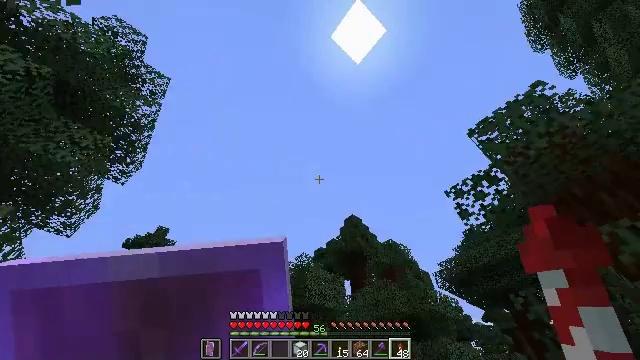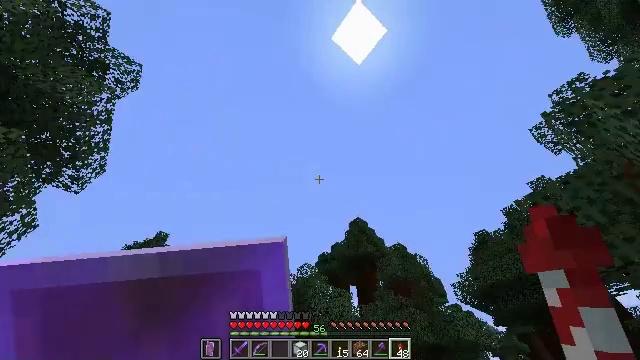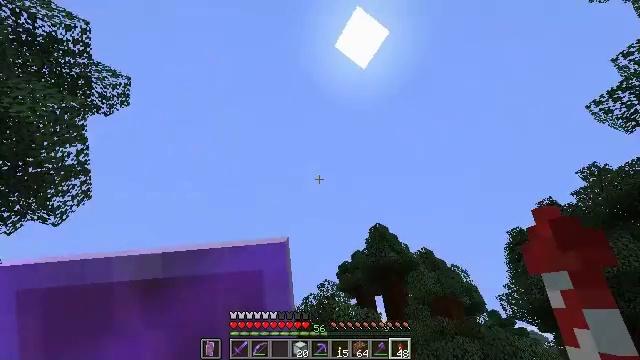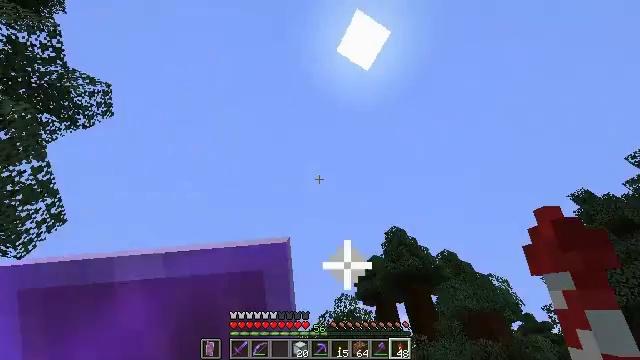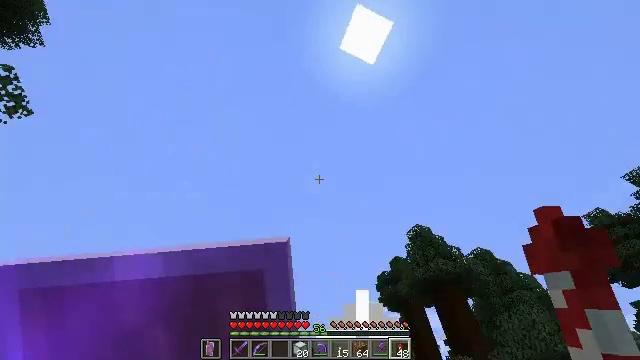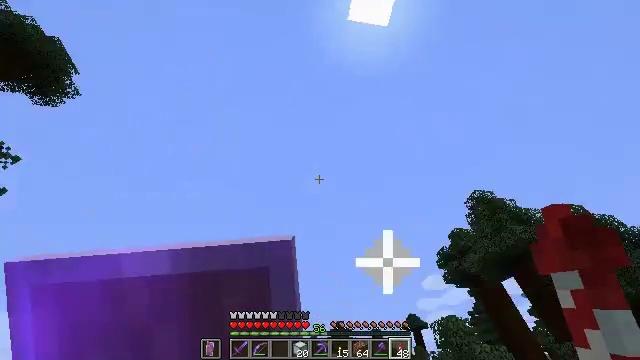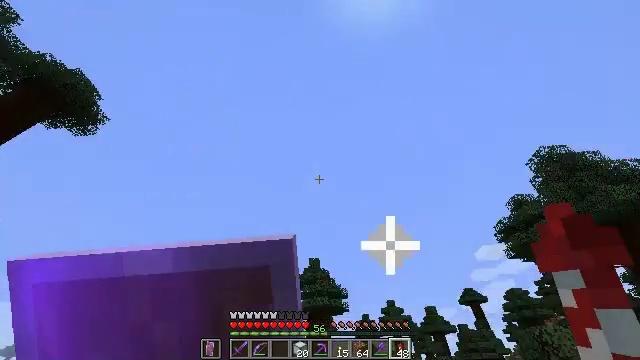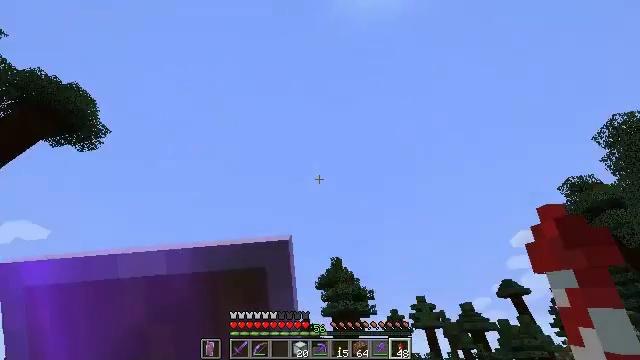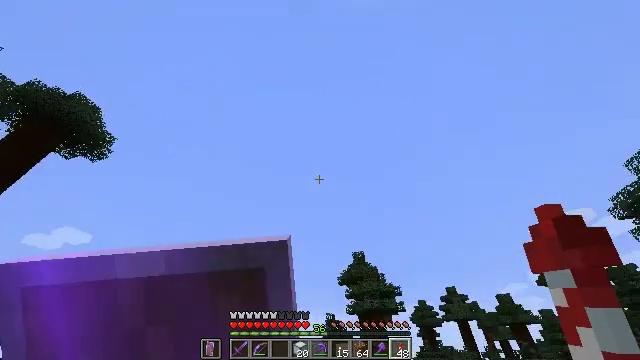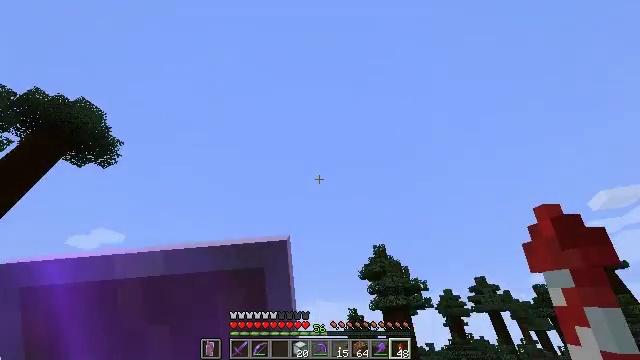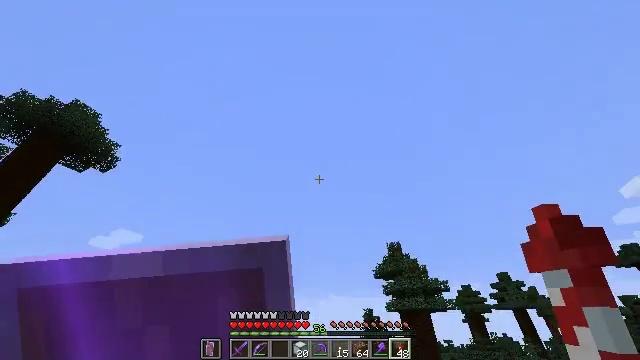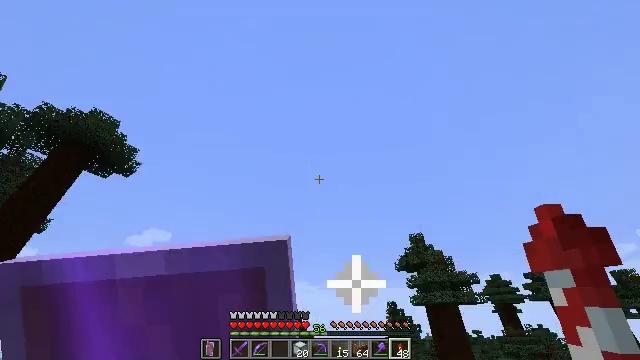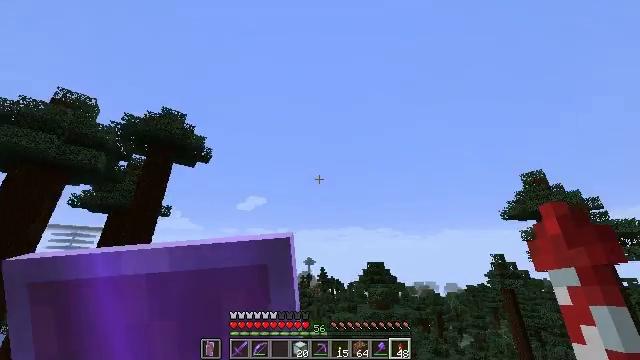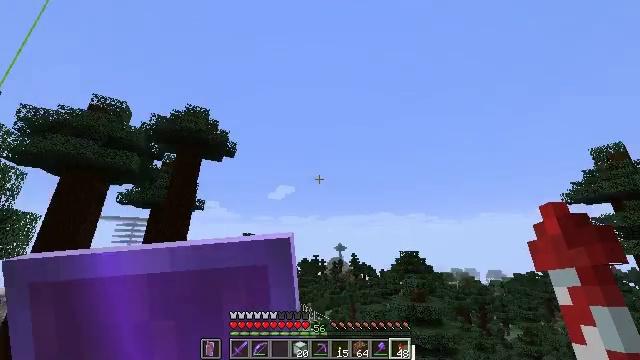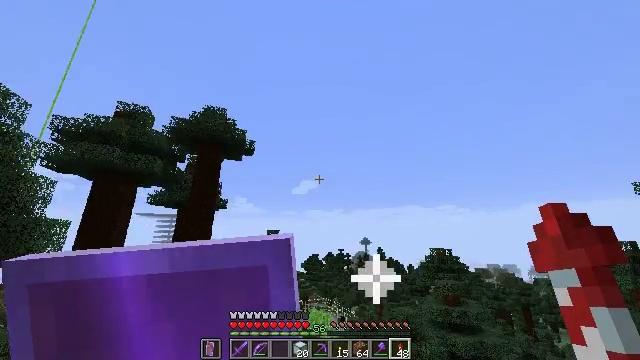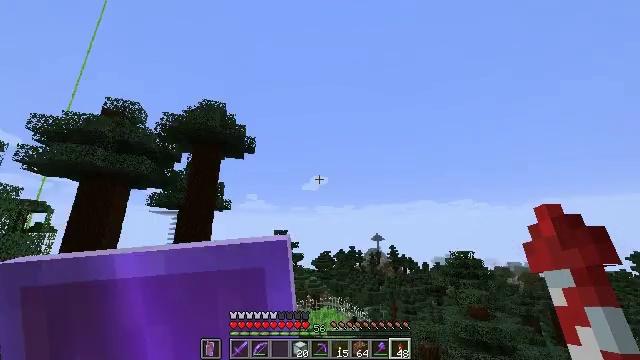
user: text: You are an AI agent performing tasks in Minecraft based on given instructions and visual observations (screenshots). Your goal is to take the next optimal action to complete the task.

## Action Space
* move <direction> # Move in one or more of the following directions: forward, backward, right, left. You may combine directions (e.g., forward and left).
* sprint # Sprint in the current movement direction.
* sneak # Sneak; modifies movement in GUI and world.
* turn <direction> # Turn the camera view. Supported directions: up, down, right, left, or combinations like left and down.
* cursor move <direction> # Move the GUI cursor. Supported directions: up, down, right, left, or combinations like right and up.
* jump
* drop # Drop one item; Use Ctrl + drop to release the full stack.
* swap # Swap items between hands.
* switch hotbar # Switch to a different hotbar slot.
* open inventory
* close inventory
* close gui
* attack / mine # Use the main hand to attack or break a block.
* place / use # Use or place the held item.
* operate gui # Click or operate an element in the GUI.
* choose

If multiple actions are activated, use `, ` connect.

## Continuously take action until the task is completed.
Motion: motion action
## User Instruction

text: Collect the cactus block.
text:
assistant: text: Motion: move forward, sprint, turn left, jump
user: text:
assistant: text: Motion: move forward, sprint, turn left and up, jump
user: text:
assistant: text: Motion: move forward, sprint, turn left and up, jump
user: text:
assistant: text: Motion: move forward, sprint, turn left, jump
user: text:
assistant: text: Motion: move forward, sprint, turn left and down, jump
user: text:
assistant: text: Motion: move forward, sprint, turn left and down, jump
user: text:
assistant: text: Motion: move forward, sprint, turn left and down, jump
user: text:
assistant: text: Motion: move forward, sprint, turn left and down, jump
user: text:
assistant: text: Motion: move forward, sprint, turn left and down, jump
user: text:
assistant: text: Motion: move forward, sprint, turn left and down, jump
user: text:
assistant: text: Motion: move forward, sprint, turn left and down, jump
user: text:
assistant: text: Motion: move forward, sprint, turn left and down, jump
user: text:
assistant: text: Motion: move forward, sprint, turn left and down, jump
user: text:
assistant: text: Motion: move forward, sprint, turn left and down, jump
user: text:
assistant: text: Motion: move forward, sprint, turn left and down, jump
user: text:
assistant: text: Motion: move forward, sprint, jump
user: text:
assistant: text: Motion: move forward, sprint, jump
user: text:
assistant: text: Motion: move forward, sprint, jump
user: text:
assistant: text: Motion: move forward, sprint, jump
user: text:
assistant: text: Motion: move forward, sprint, jump
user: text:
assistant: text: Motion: move forward, sprint, jump
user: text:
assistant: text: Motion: move forward, sprint, turn left and up, jump
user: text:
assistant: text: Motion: move forward, sprint, turn left and up, jump
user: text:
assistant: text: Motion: move forward, sprint, turn left and down, jump
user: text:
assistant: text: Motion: move forward, sprint, turn left and down, jump
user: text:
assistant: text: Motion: move forward, sprint, turn left and down, jump
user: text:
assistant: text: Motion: move forward, sprint, turn left and down, jump
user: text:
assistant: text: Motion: move forward, sprint, turn down, jump
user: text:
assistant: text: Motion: move forward, sprint, turn left and down
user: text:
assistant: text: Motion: move forward, sprint, turn left